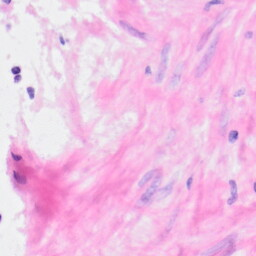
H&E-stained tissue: Kidney